Question: They say a single image is worth 1000 words:

I'll just note that the size is set to default. (build in NetBeans)
any idea how do I fix this?
Adam.
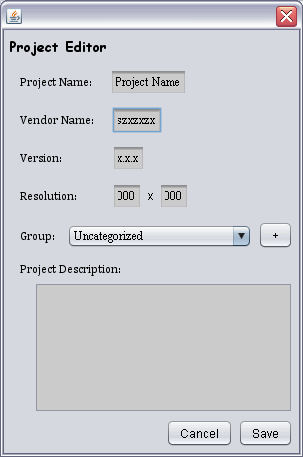
Answer: The reason is the LNF that was assigned to the frame, once I've changed that, it all works fine.